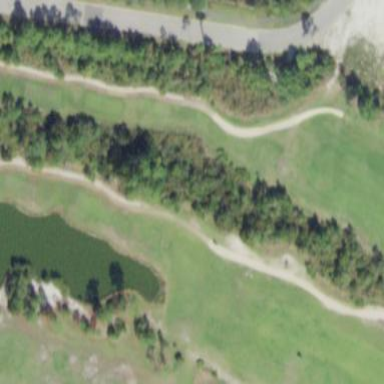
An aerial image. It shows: Scenic view of water hazard on golf course. The natural water feature adds beauty to the landscape.